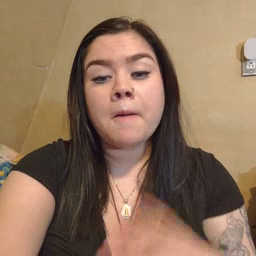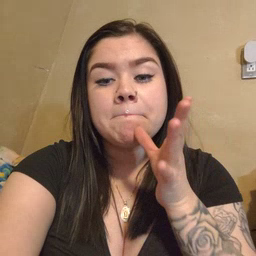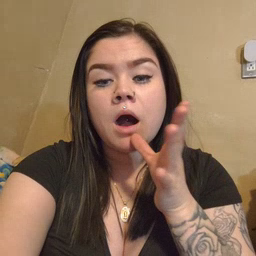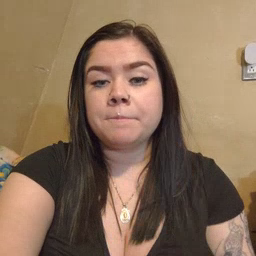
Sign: mom